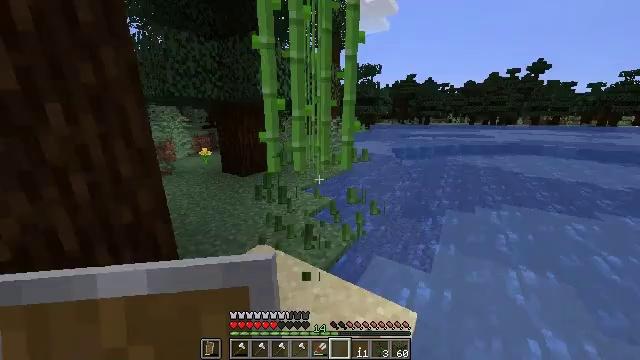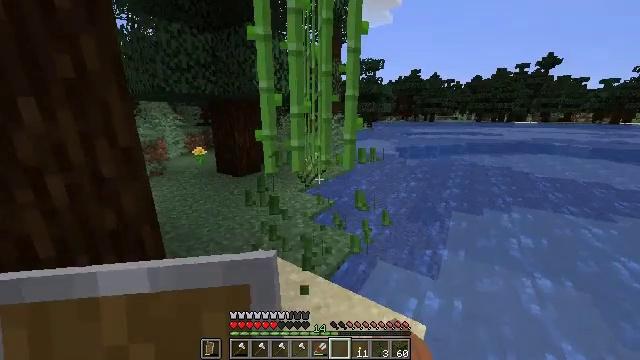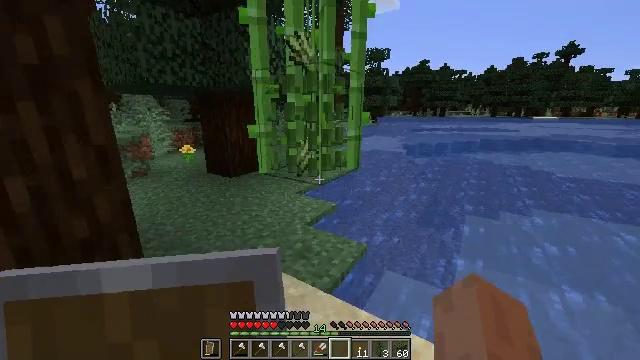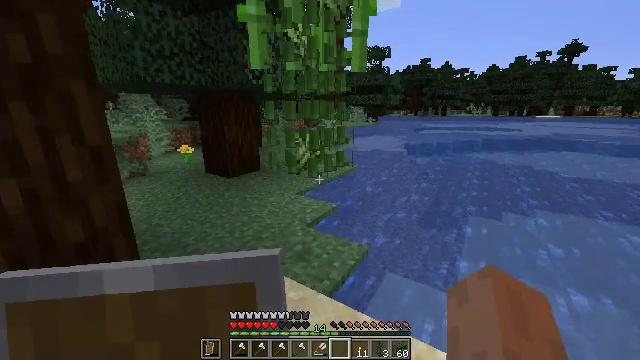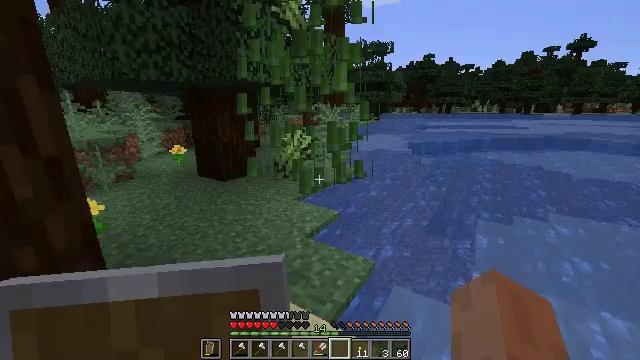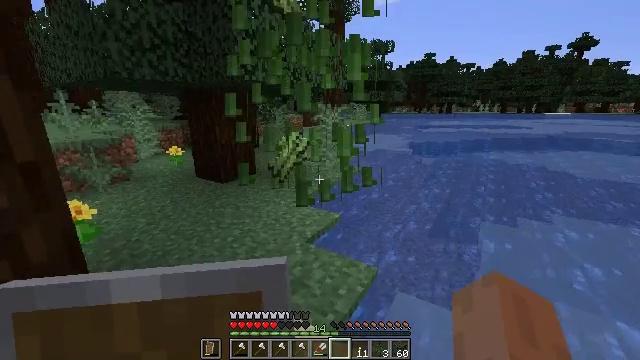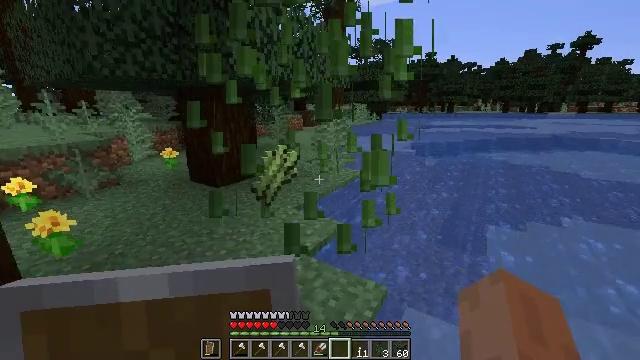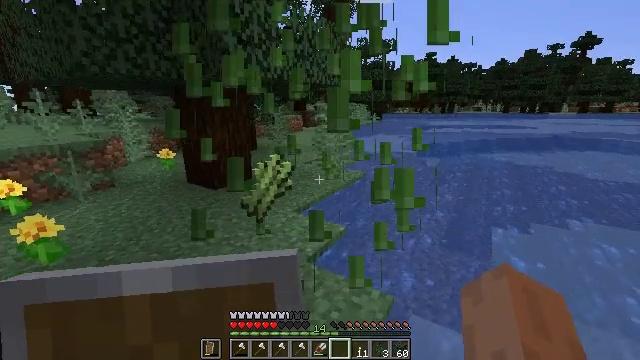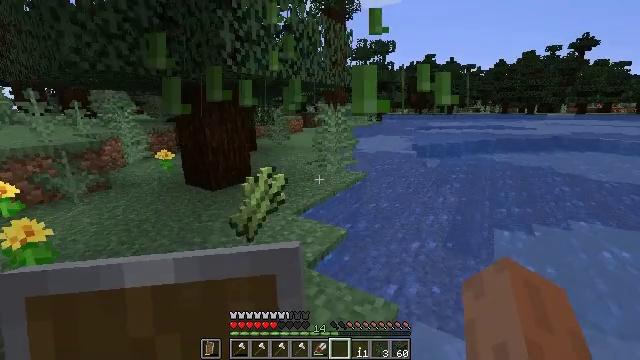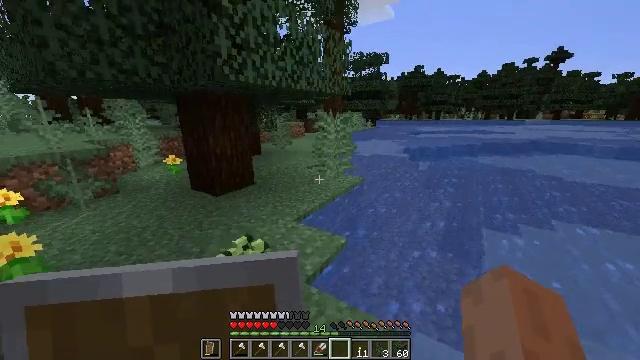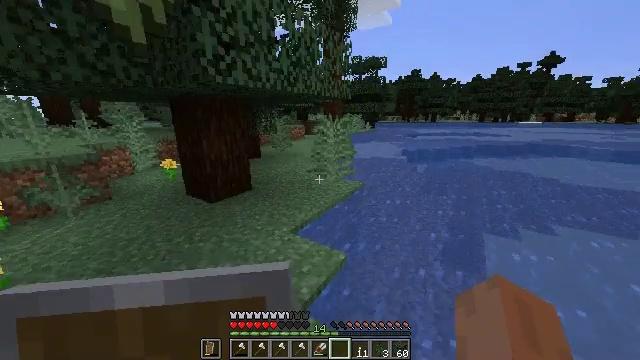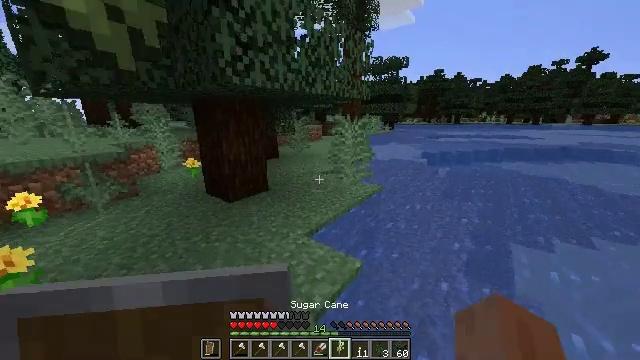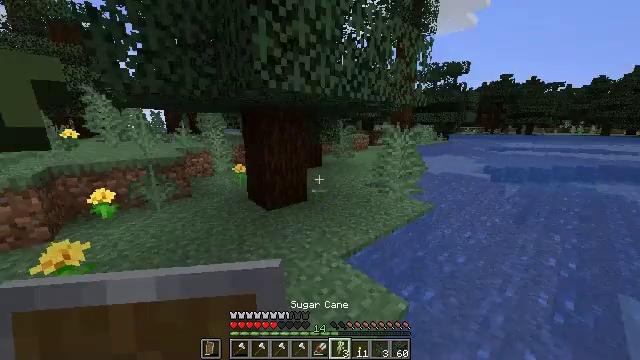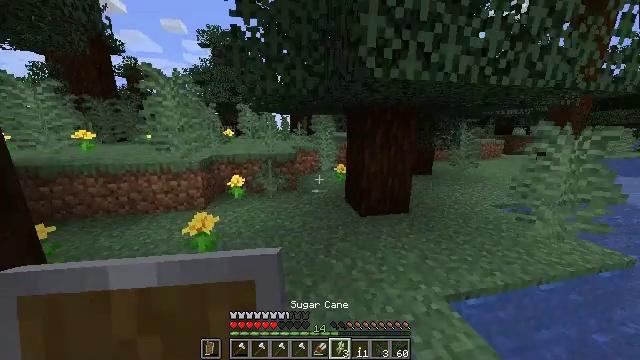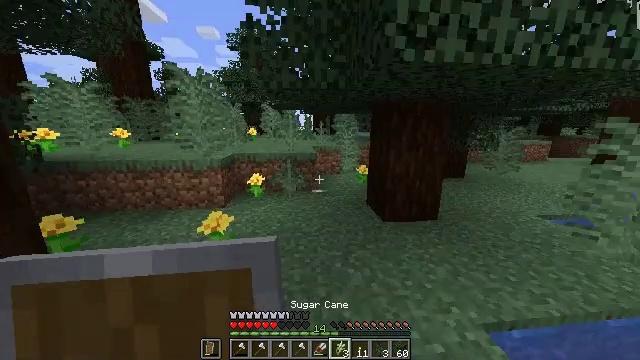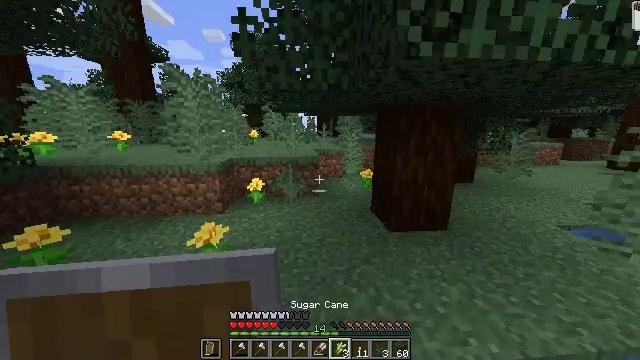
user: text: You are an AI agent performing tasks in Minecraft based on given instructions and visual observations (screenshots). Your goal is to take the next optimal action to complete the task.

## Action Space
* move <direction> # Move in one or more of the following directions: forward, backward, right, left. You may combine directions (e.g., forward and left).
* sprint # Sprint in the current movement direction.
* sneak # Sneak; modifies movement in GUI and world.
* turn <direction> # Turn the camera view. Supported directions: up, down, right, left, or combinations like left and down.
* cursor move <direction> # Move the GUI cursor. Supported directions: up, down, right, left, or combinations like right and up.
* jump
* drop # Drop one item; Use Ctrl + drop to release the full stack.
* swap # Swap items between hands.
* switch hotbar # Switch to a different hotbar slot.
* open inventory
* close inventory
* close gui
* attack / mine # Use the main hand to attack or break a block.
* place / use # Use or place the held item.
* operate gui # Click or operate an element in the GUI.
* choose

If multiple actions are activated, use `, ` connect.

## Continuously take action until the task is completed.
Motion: motion action
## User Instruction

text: Kill the salmon.
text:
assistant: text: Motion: no_op
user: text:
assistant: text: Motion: no_op
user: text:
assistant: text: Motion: move forward
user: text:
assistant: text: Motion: move forward
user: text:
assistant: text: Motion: move forward
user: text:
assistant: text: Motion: move forward
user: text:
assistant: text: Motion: move forward, sprint
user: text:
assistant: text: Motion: move forward, sprint
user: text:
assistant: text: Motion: move forward, sprint
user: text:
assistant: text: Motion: move forward, sprint
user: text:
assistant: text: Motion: move forward, sprint, turn left
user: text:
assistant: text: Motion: move forward, sprint, turn left and up
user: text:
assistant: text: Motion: move forward, sprint, turn left
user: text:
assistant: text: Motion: move forward, sprint, turn left
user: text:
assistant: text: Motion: move forward, sprint, turn left
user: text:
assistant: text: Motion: move forward, sprint, turn left
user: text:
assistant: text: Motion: move forward, sprint, turn left
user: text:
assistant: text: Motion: move forward, sprint, turn left
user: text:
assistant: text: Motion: move forward, sprint, turn left and up
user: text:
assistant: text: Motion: move forward, sprint
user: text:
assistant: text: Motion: move forward, sprint
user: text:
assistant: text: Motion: move forward and move left, sprint
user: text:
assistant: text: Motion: move forward and move left, sprint
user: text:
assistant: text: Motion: move forward and move left, sprint
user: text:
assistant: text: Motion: move forward, sprint, turn right
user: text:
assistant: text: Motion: move forward, sprint, turn right
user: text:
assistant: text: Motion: move forward, sprint, jump
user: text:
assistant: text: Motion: move forward, sprint, turn right, jump
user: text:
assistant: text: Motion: move forward, sprint, turn right, jump
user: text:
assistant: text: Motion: move forward, sprint, turn right, jump